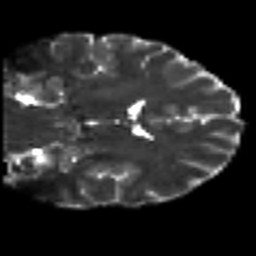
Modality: T2w
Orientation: coronal
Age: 40
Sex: male
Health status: ill
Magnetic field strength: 3 T
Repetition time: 8.4 s
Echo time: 0.0926 s